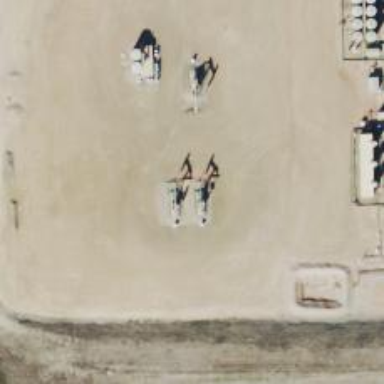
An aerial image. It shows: Petroleum well.